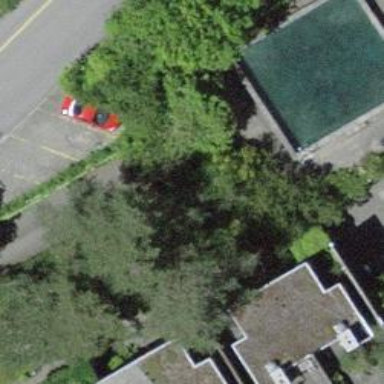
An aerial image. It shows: Swimming pool located in leisure land.